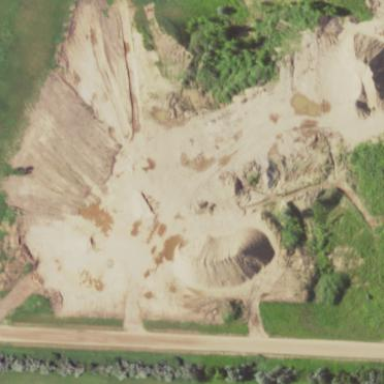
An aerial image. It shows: Quarry area where gravel is extracted.